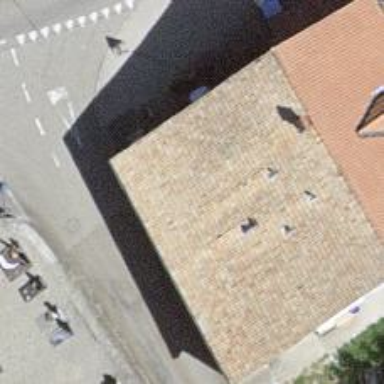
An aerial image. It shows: Bakery.